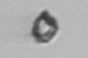
Label: detritus_transparent